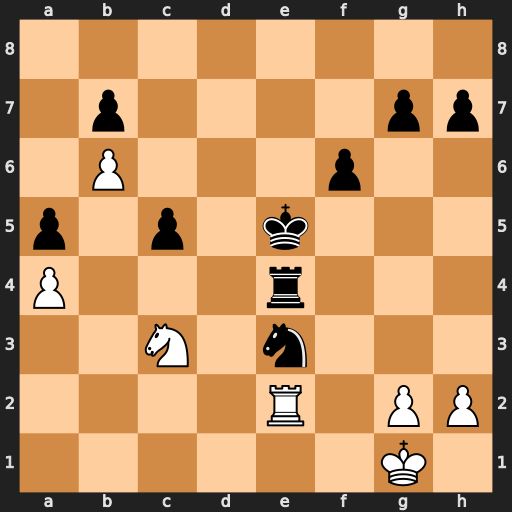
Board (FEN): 8/1p4pp/1P3p2/p1p1k3/P3r3/2N1n3/4R1PP/6K1
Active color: w
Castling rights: -
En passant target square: -
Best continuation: Nxe4 Kxe4 Kf2